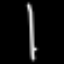
Label: line